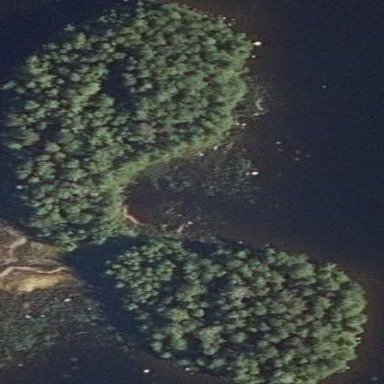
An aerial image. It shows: Islet covered with woodland.